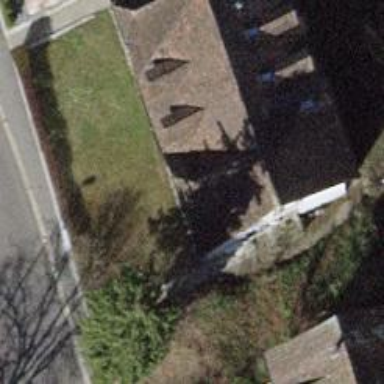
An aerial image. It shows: Residential building.